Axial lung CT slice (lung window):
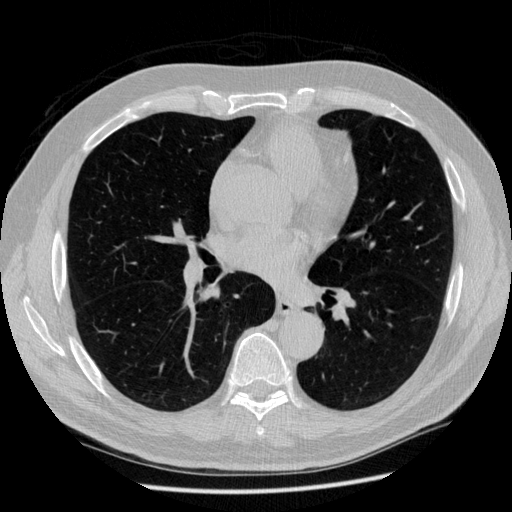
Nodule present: no